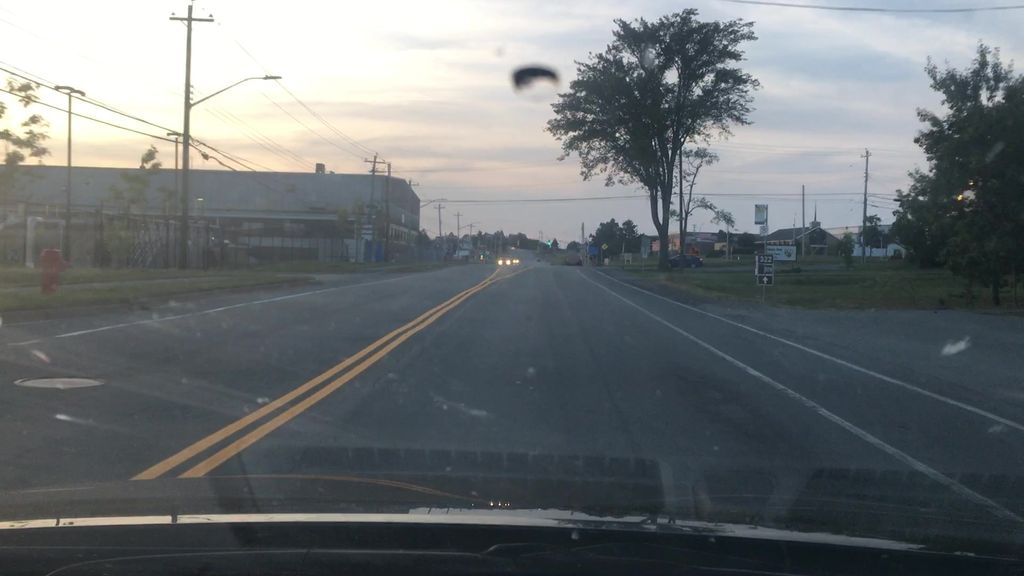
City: halifax